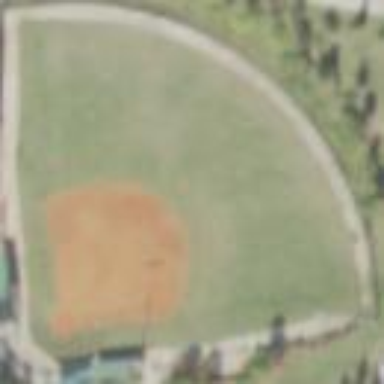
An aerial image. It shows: Baseball pitch for leisure land activities.